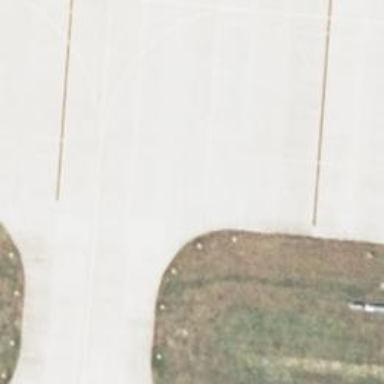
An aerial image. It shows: Airport parking position.